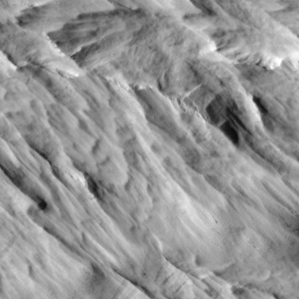
Label: non_frost